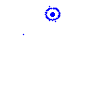
Particle: pion